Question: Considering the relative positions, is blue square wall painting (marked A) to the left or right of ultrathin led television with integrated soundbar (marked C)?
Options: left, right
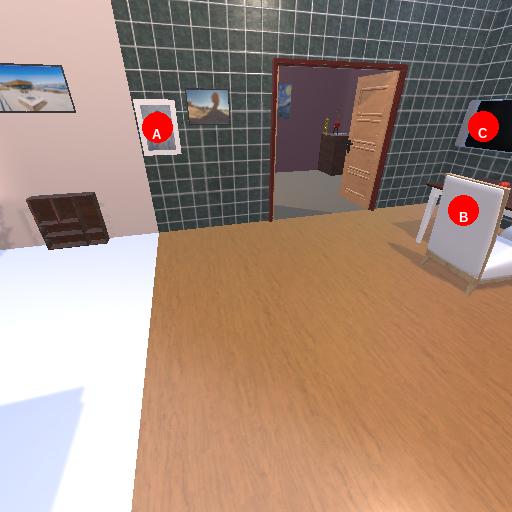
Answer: left